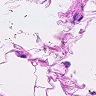
Metastatic tissue present: no